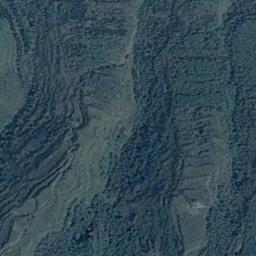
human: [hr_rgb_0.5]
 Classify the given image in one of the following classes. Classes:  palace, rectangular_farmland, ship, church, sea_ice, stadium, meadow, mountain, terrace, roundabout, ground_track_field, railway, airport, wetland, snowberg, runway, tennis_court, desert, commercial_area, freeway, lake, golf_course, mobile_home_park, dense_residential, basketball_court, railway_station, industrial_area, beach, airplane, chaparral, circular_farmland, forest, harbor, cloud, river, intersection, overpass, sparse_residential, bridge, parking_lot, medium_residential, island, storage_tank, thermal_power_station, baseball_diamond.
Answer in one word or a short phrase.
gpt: terrace